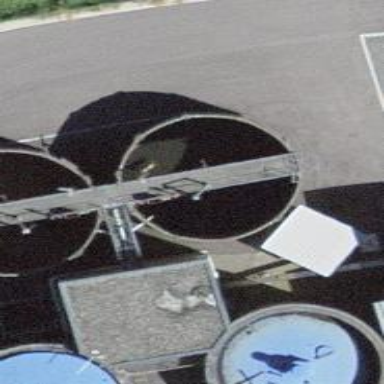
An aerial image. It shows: Storage tank building.